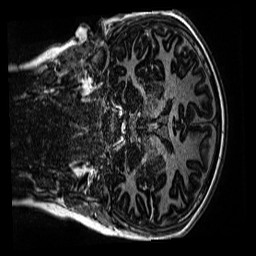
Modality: MP2RAGE
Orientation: coronal
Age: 13
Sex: male
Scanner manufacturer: siemens
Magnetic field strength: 3 T
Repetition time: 4 s
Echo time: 0.00299 s